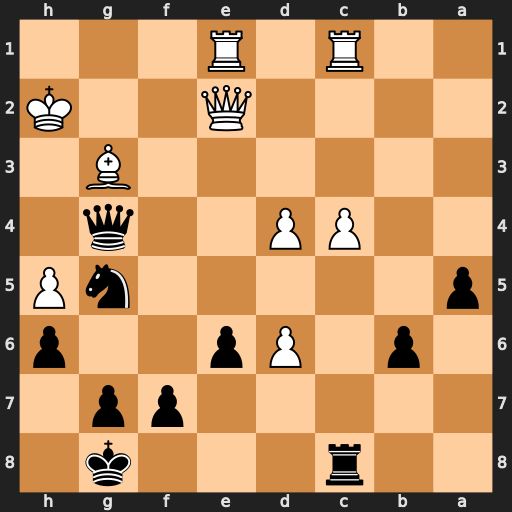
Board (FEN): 2r3k1/5pp1/1p1Pp2p/p5nP/2PP2q1/6B1/4Q2K/2R1R3
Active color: b
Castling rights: -
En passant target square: -
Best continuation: Qh3+ Kg1 Qxg3+